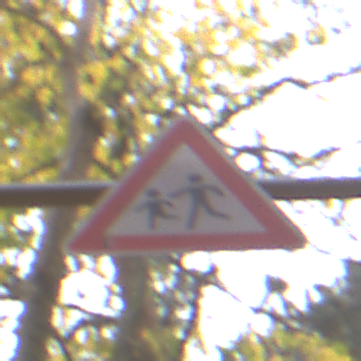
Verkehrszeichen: KinderRechts
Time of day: MorningAfternoon
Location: Outdoor (Nature)
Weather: Overcast
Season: Autumn
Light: Natural